Question: I'm trying to write a function that returns a string that represents the type of object currently selected in Excel.
Right now, this is what I have:
'''
public String GetExcelType(dynamic thing)
{
if(thing.GetType().GetProperty("ChartStyle") != null)
{
return "[CHART]";
}
else if (thing.GetType().GetProperty("Cells") != null)
{
return "[TABLE]";
}
return "[UNKNOWN]";
}
'''
And then later called with:
'''
GetExcelType(oExcelApp.ActiveWindow.Selection);
'''
Problem is, it returns "[UNKNOWN]" every time.
Further confusing the issue, popping open a debug session we can clearly see that the object has the property in question (in this case "Cells"):

I pulled the 'dynamic.GetType().GetProperty("foo")' bit from several other questions (everyone seems to agree this should work) but it seems to flop, here. What am I doing wrong?
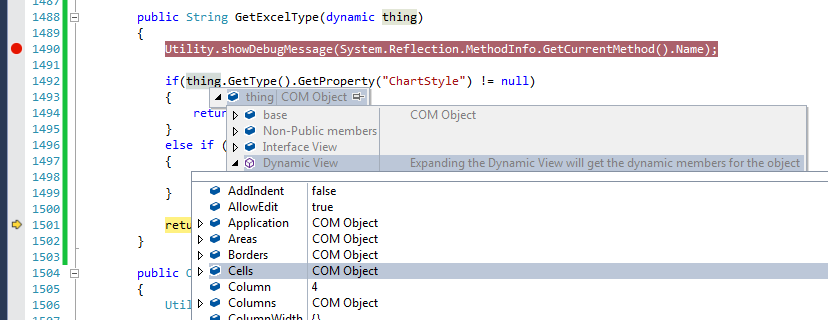
Answer: This seems to be what you need:
<URL>
Then you could do something like:
'''
public String GetExcelType(dynamic thing)
{
Type type = GetExcelTypeForComObject(thing)
if(type == typeof(Microsoft.Office.Interop.Excel.Chart))
{
return "[CHART]";
}
else if (type == typeof(Microsoft.Office.Interop.Excel.Range))
{
return "[TABLE]";
}
return "[UNKNOWN]";
}
'''